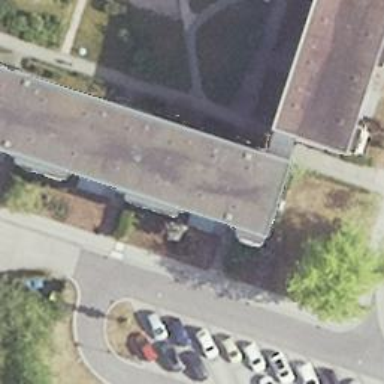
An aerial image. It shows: Flat-roofed apartment building.